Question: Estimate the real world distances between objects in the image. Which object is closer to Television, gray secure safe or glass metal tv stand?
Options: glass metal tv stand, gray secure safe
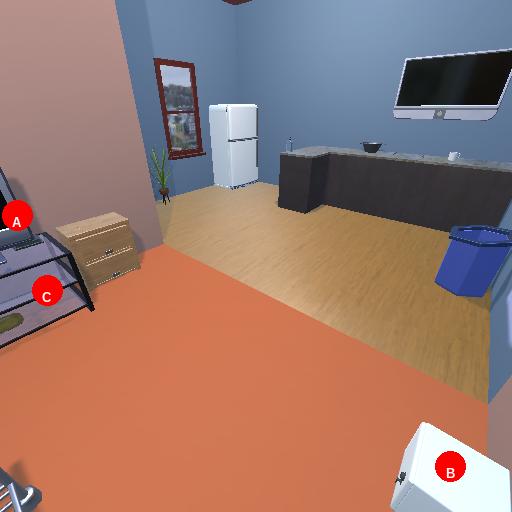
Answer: glass metal tv stand